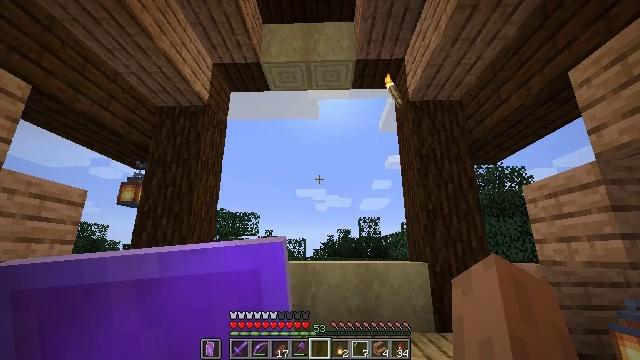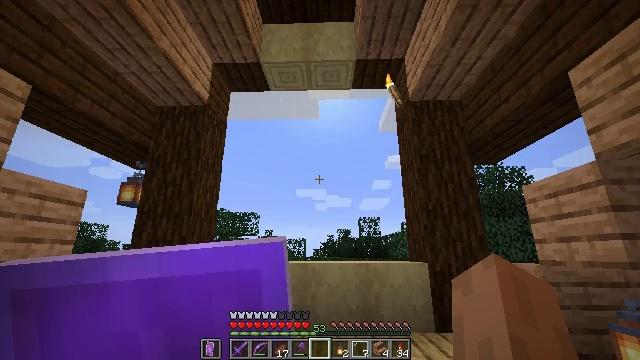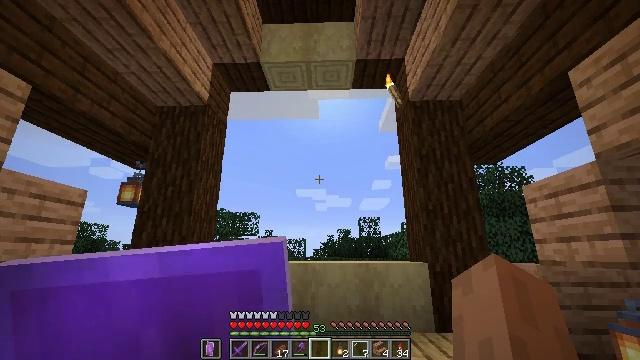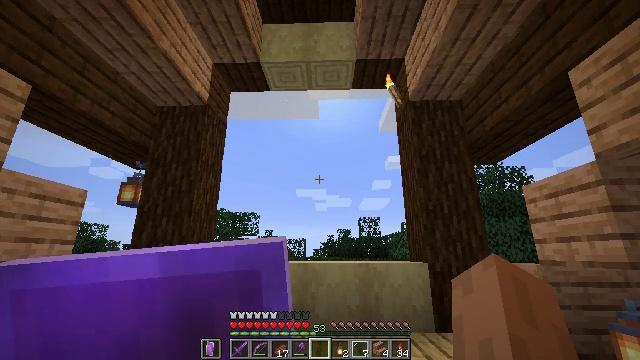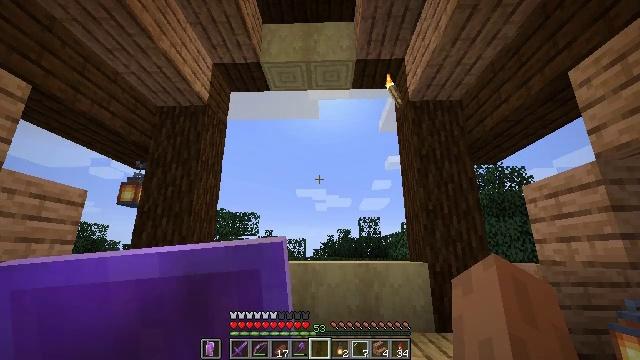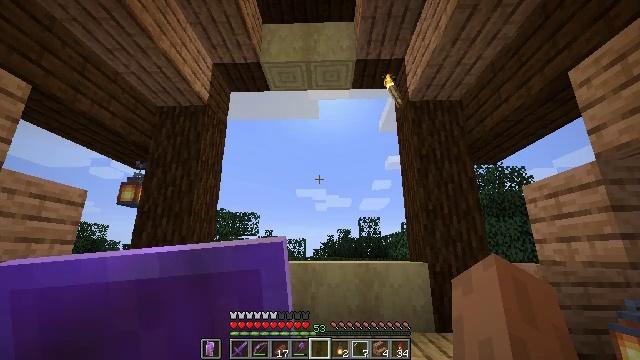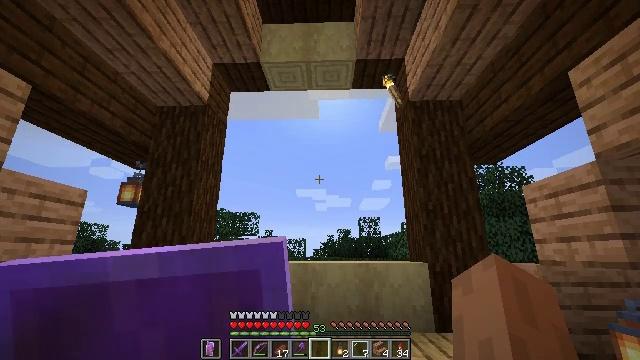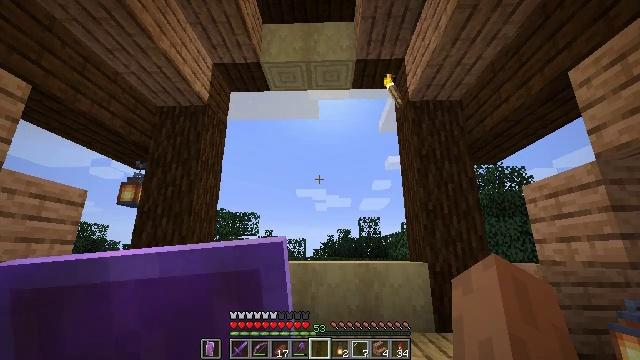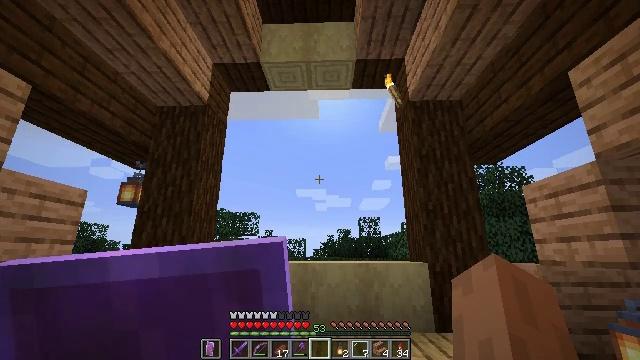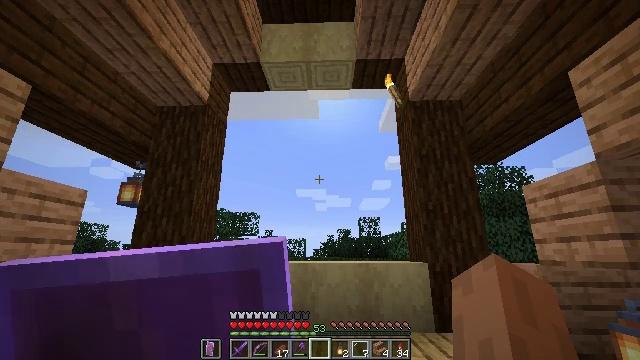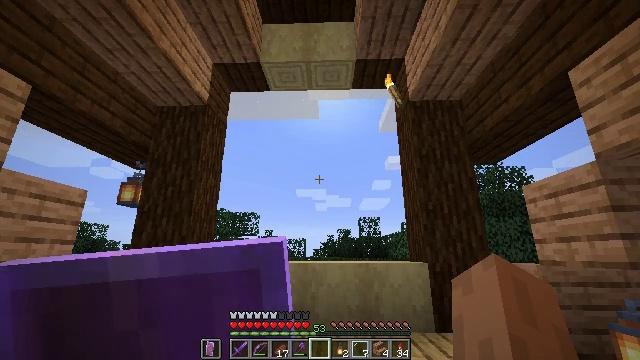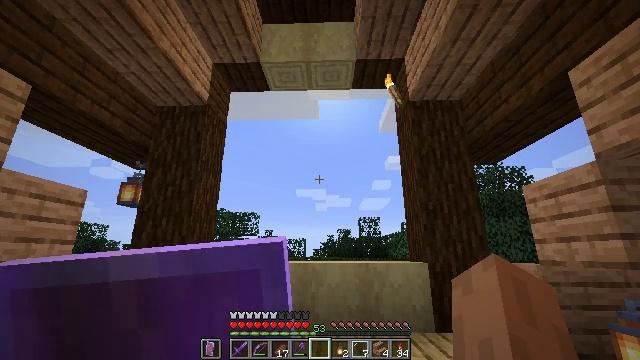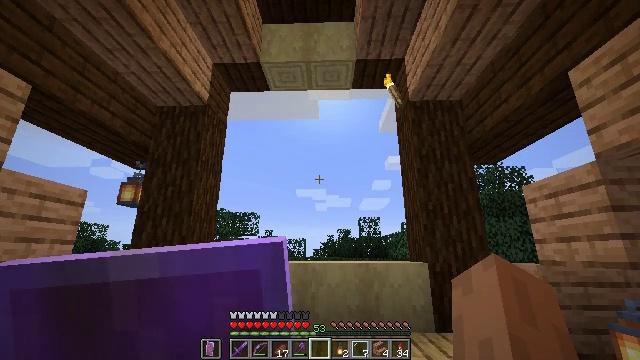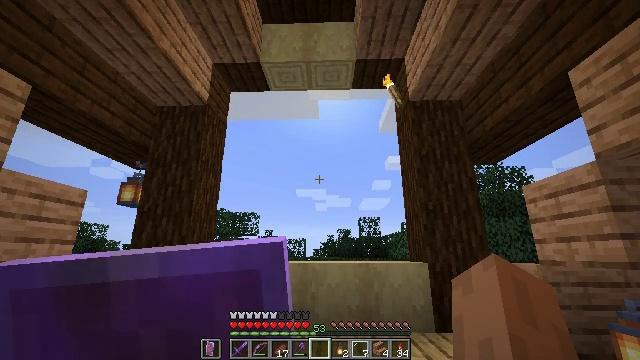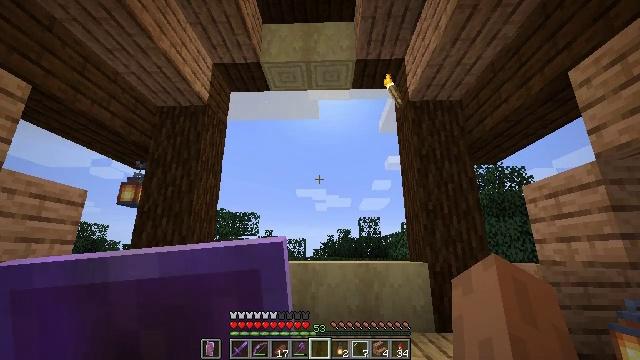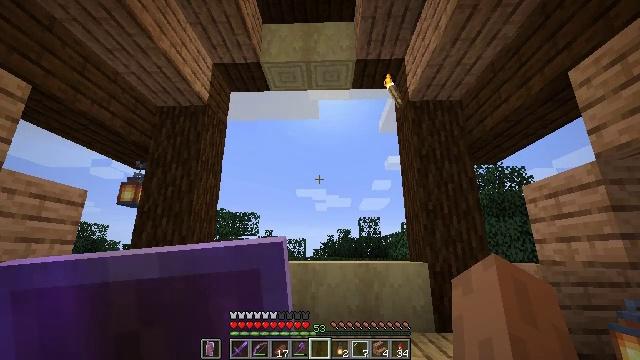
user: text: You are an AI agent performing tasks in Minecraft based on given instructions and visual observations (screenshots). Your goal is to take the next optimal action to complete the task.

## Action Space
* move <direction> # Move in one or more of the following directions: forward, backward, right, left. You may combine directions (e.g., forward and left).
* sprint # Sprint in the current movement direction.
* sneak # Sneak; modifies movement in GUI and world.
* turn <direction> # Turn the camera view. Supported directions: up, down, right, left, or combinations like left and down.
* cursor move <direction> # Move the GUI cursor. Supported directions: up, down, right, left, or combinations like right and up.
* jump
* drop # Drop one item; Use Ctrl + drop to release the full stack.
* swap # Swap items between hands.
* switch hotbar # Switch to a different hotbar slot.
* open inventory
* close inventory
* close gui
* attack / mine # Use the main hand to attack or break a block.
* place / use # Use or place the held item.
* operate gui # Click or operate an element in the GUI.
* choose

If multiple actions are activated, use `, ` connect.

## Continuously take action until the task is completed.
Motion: motion action
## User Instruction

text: Gather the stripped birch log from the tree.
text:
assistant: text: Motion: no_op
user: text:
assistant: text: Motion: no_op
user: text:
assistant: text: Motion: no_op
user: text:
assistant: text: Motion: no_op
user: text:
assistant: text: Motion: no_op
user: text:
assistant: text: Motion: no_op
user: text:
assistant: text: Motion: no_op
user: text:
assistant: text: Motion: no_op
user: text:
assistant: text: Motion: no_op
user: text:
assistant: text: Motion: no_op
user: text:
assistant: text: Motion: no_op
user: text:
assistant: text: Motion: no_op
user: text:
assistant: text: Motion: no_op
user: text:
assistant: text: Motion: no_op
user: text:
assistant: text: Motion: no_op
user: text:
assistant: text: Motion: no_op
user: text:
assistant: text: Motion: no_op
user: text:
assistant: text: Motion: no_op
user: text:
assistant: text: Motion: no_op
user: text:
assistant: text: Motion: no_op
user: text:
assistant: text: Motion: no_op
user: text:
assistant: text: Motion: no_op
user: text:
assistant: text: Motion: no_op
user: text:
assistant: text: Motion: no_op
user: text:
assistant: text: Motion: no_op
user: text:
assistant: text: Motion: no_op
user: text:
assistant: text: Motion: no_op
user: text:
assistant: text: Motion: no_op
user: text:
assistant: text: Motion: no_op
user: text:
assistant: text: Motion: no_op